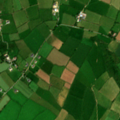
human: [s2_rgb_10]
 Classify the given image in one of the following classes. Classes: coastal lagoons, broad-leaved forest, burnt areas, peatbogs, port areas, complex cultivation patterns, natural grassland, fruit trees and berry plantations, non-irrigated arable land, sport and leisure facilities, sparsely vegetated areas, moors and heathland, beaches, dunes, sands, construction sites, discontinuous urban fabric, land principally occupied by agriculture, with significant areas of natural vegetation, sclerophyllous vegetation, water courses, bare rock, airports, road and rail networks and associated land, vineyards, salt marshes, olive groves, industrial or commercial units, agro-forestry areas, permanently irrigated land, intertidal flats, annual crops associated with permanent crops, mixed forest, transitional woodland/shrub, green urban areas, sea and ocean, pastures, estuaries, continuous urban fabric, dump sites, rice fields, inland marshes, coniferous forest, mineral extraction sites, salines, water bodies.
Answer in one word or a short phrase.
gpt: non-irrigated arable land, pastures, complex cultivation patterns